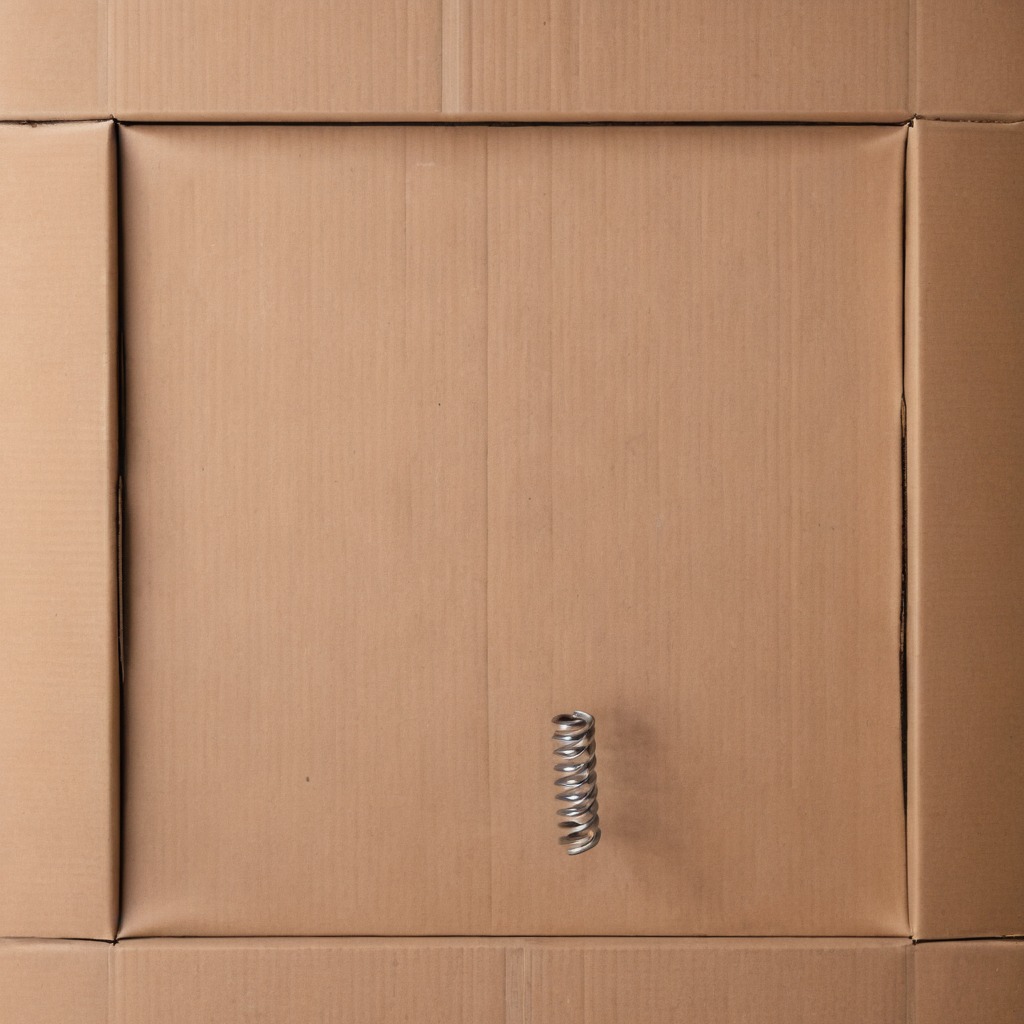
A coiled metal spring is lying on the cardboard box surface in an outdoor workshop during daytime bright natural light soft shadows slightly creased but